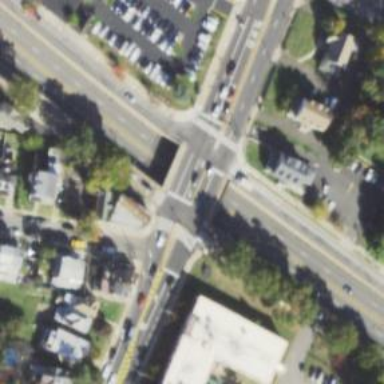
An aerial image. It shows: Marked road crossing.